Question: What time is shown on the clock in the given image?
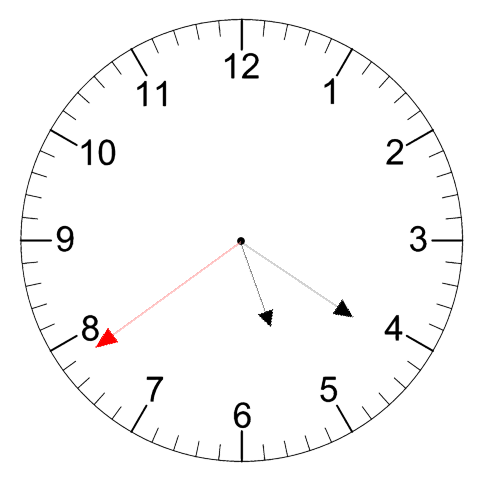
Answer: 05:20:39